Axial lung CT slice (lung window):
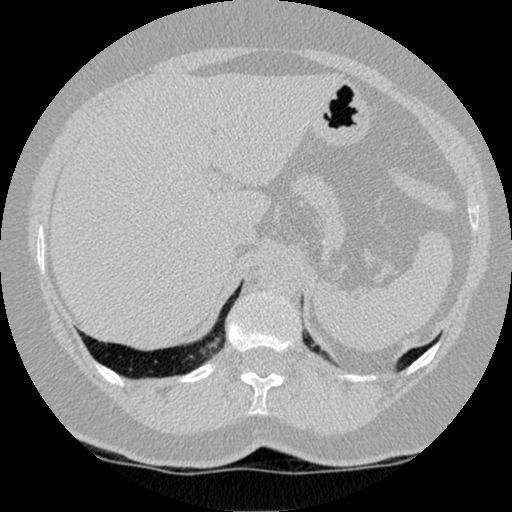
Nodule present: no